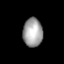
Tissue: lung
Cell type: Others
Senescence score: 0.1879
Nuclear area (px): 552
Mean DAPI intensity: 161.332